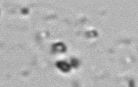
Label: Phaeocystis